Field crop: maize
Growth stage: 2
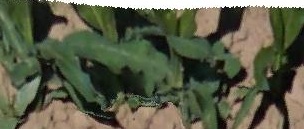
Species: maize